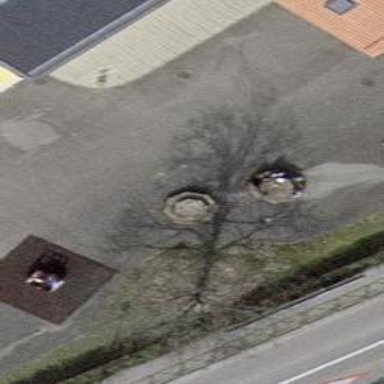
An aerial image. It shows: Picnic table located in leisure land area.